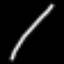
Label: line